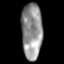
Tissue: lung
Cell type: Epithelial cells
Senescence score: 0.1609
Nuclear area (px): 1150
Mean DAPI intensity: 145.151